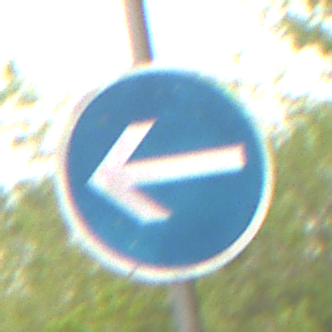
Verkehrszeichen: VorgeschriebeneFahrtrichtungHierLinks
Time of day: MorningAfternoon
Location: Outdoor (Nature)
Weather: Overcast
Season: NotSpecified
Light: Natural